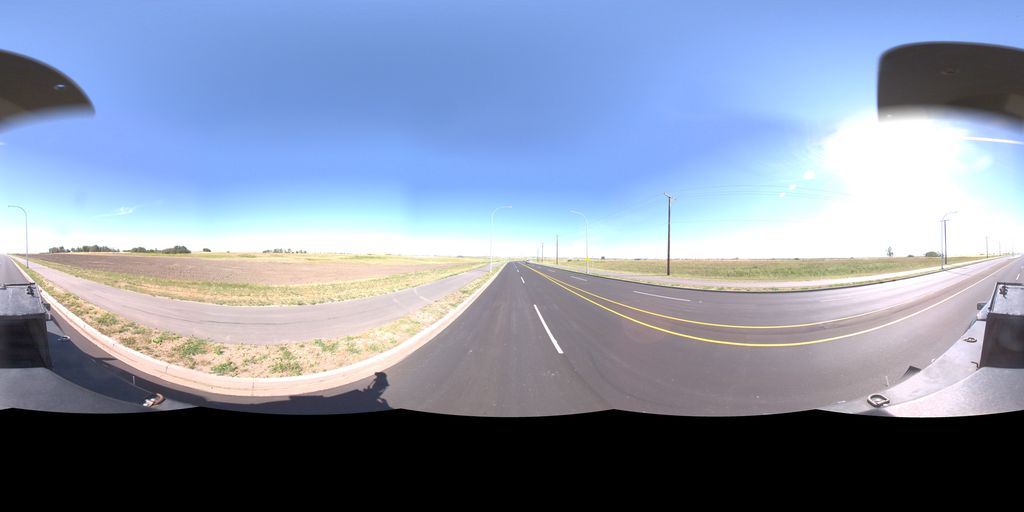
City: saskatoon